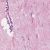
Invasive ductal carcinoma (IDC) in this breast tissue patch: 0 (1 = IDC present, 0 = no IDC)